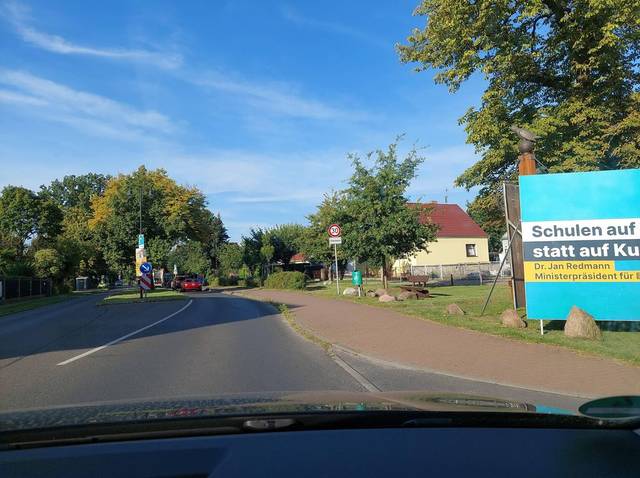
Region: Germany
Coordinates: 52.517, 13.749